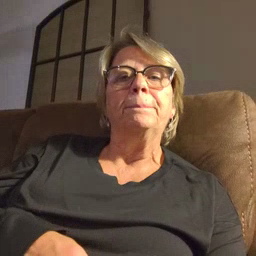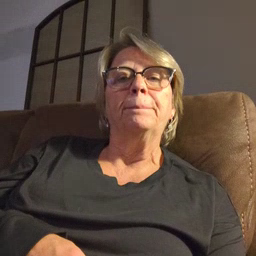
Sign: icecream